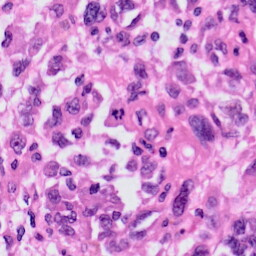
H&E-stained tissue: Skin